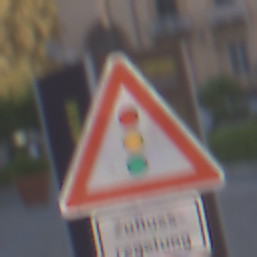
Verkehrszeichen: Lichtzeichenanlage
Zusatzzeichen unten: HinweisDurchVerbaleAngabe7
Umgebung: Outdoor, Urban
Tageszeit: SunriseSunset
Wetter: PartlyCloudy
Licht: Natural
Jahreszeit: NotSpecified
Kontrast: LowContrast